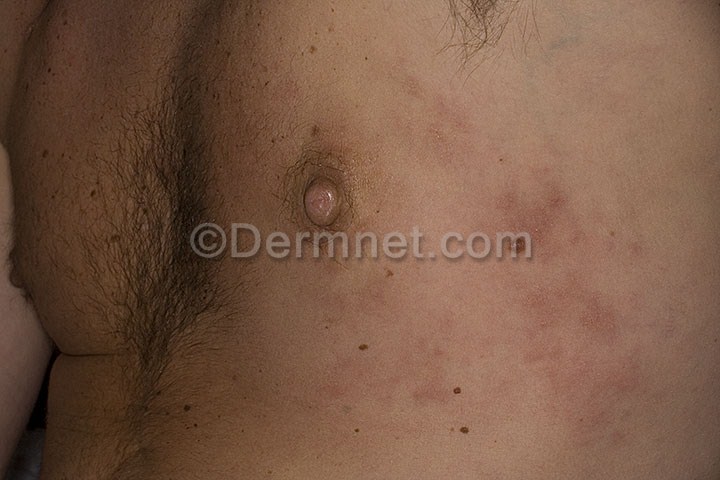
Disease: Actinic Keratosis Basal Cell Carcinoma and other Malignant Lesions